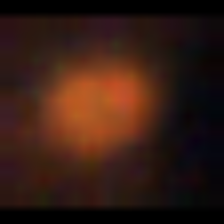
Taxon: NanoPlankton
Group: Other